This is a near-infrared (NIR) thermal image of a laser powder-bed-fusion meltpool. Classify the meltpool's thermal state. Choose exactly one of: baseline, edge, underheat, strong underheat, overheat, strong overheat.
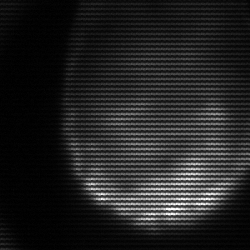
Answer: edge